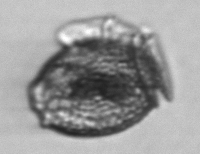
Label: Dinophysis_norvegica